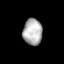
Tissue: prostate
Cell type: Epithelial cells
Senescence score: 0.3209
Nuclear area (px): 502
Mean DAPI intensity: 175.99